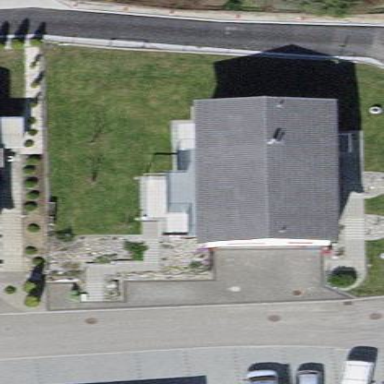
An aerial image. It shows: Simple house.